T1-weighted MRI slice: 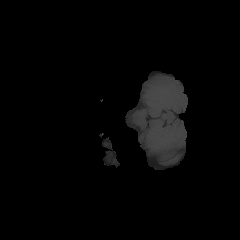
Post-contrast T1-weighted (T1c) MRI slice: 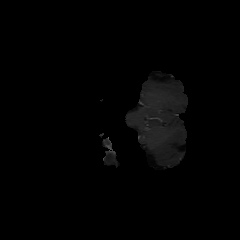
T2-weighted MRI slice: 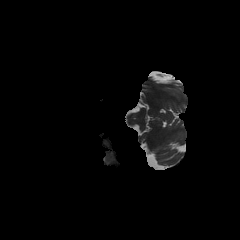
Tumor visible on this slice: no